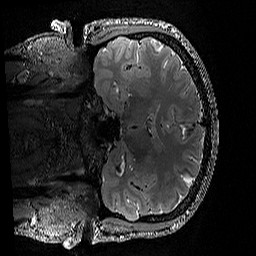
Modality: T2w
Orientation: coronal
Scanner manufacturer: siemens
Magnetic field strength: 3 T
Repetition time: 3.2 s
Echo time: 0.428 s